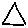
Label: triangle